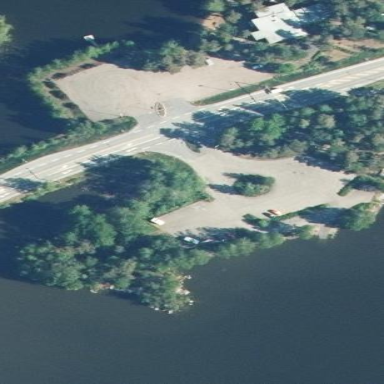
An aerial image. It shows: Asphalt surface at rest area.